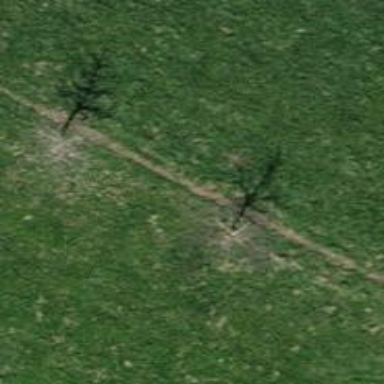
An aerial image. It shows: Broadleaved tree in natural setting.